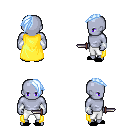
a pixel art fantasy rpg character, male body template, dark elf, purple skin, yellow cape, white pants, white cyan long mohawk hairstyle, white cloth bracers, black slippers, dagger, four views (front, back, left, right), 2x2 character sprite sheet, small pixel art, hard edges, no anti-aliasing